Question: Given a general tree, I want the distance between two nodes 'v' and 'w'.
Wikipedia <URL>:
> Computation of lowest common ancestors may be useful, for instance, as part of a procedure for determining the distance between pairs of nodes in a tree: the distance from v to w can be computed as the distance from the root to v, plus the distance from the root to w, minus twice the distance from the root to their lowest common ancestor.
Let's say 'd(x)' denotes the distance of node 'x' from the root which we set to '1'. 'd(x,y)' denotes the distance between two vertices 'x' and 'y'. 'lca(x,y)' denotes the lowest common ancestor of vertex pair 'x' and 'y'.
Thus if we have '4' and '8', 'lca(4,8) = 2' therefore, according to the description above, 'd(4,8) = d(4) + d(8) - 2 * d(lca(4,8)) = 2 + 3 - 2 * 1 = 3'. Great, that worked!
However, the case stated above seems to fail for the vertex pair '(8,3)' ('lca(8,3) = 2') 'd(8,3) = d(8) + d(3) - 2 * d(2) = 3 + 1 - 2 * 1 = 2.' This is incorrect however, the distance 'd(8,3) = 4' as can be seen on the graph. The algorithm seems to fail for anything that crosses over the defined root.
What am I missing?

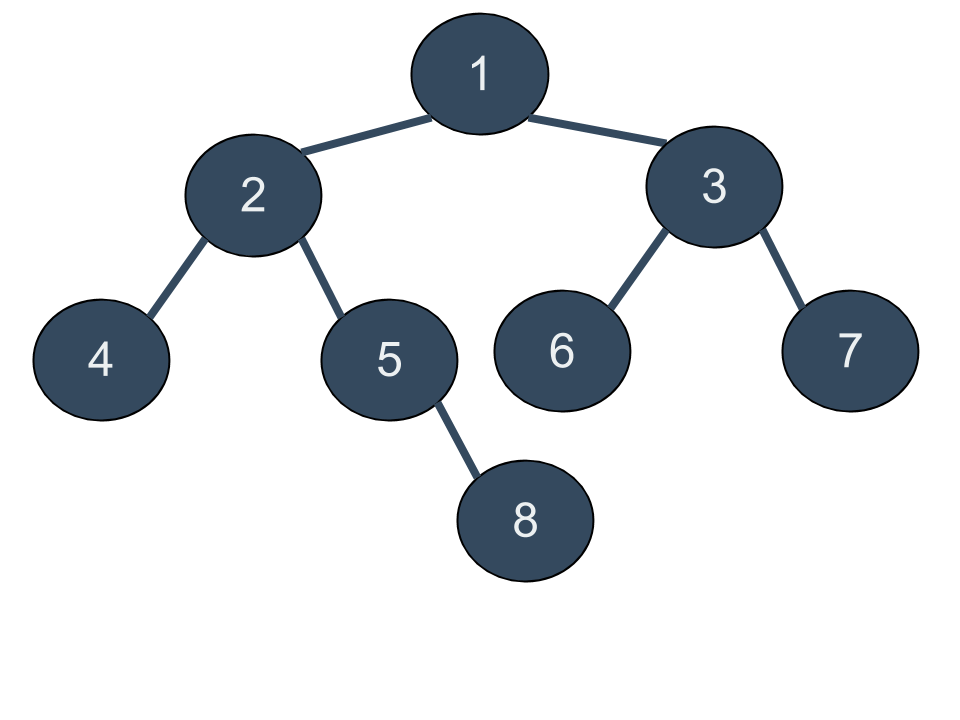
Answer: You missed that the 'lca(8,3) = 1', and not '= 2'. Hence the 'd(1) == 0' which makes it:
'''
d(8,3) = d(8) + d(3) - 2 * d(1) = 3 + 1 - 2 * 0 = 4
'''